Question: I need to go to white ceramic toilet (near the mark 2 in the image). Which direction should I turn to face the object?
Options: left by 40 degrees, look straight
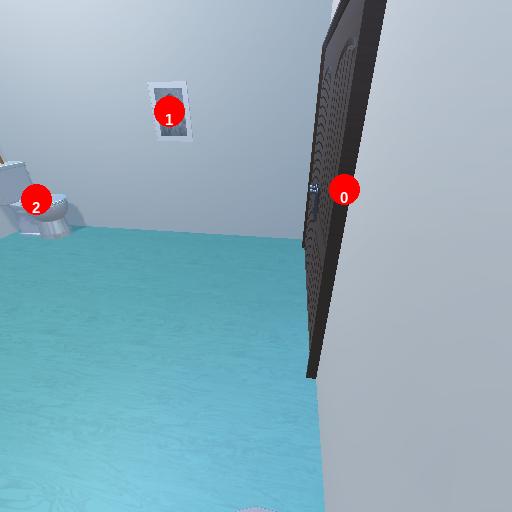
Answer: left by 40 degrees